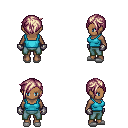
a pixel art fantasy rpg character, female body template, human, dark skin, teal pirate shirt, teal pants, white blonde pixie cut hairstyle, metal gloves, white slippers, four views (front, back, left, right), 2x2 character sprite sheet, small pixel art, hard edges, no anti-aliasing